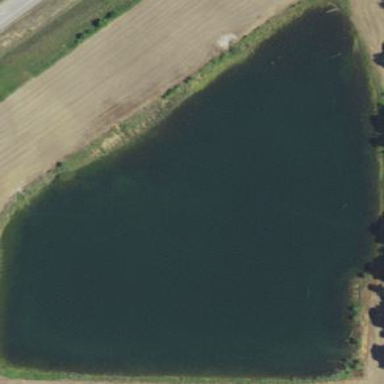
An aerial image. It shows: Peaceful pond surrounded by nature.